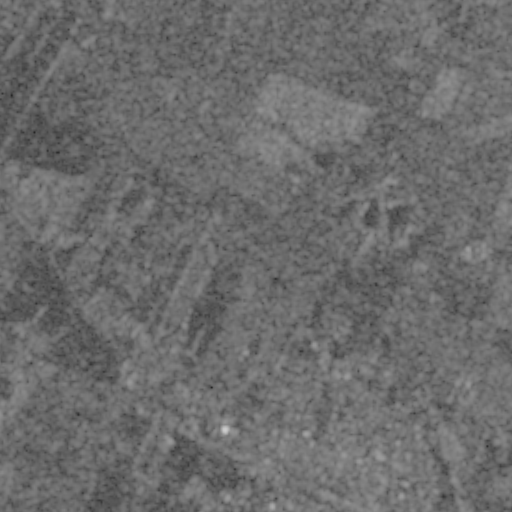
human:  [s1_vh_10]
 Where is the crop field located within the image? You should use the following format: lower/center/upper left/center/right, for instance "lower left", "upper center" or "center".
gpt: The crop field is located in the lower center of the image.
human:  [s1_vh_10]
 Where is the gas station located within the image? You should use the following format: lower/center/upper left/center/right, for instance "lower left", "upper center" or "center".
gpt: The gas station is located in the lower right of the image.
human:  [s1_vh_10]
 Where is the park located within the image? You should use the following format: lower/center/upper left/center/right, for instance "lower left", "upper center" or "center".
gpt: The park is located in the lower right of the image.
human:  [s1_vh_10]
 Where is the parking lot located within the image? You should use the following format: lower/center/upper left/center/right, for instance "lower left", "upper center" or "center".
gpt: The parking lot is located in the lower of the image.
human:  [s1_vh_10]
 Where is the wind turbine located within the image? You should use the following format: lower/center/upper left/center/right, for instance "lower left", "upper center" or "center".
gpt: The wind turbine is located in the upper right of the image.
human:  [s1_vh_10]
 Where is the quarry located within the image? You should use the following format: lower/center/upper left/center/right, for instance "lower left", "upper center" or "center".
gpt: There is no quarry in the image.

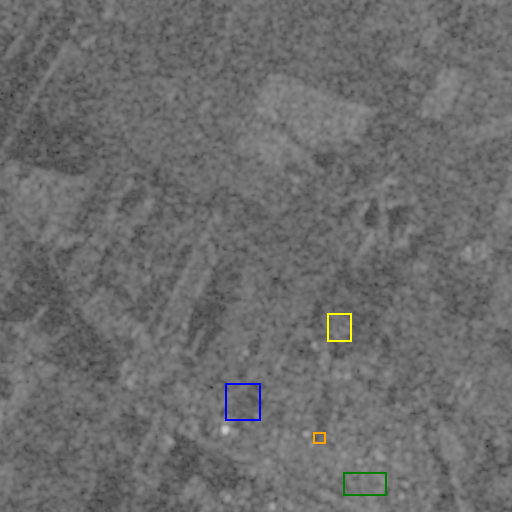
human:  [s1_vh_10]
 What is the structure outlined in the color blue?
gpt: The structure outlined in blue is a crop field.
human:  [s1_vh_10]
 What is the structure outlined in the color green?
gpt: The structure outlined in green is a park.
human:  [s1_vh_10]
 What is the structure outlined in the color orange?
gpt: The structure outlined in orange is a parking lot.
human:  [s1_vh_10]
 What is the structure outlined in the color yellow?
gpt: The structure outlined in yellow is a wastewater plant.
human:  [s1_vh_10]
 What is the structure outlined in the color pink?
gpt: There is no pink outline.